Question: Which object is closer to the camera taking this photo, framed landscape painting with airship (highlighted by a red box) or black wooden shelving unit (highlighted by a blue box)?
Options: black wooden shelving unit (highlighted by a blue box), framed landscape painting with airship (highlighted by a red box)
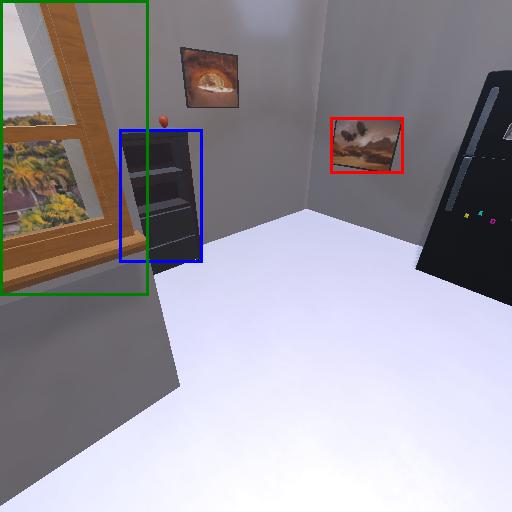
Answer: black wooden shelving unit (highlighted by a blue box)